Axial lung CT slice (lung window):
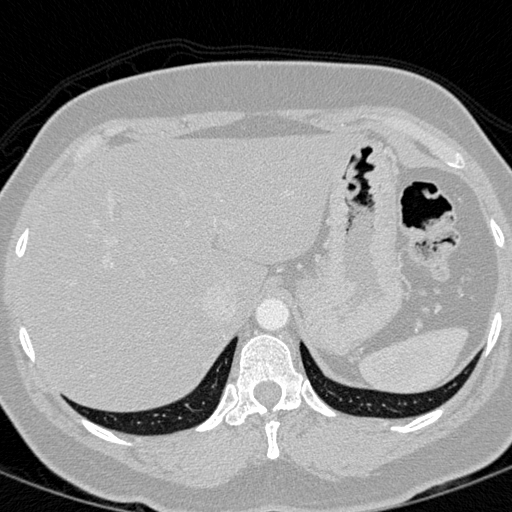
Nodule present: no